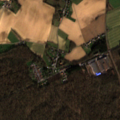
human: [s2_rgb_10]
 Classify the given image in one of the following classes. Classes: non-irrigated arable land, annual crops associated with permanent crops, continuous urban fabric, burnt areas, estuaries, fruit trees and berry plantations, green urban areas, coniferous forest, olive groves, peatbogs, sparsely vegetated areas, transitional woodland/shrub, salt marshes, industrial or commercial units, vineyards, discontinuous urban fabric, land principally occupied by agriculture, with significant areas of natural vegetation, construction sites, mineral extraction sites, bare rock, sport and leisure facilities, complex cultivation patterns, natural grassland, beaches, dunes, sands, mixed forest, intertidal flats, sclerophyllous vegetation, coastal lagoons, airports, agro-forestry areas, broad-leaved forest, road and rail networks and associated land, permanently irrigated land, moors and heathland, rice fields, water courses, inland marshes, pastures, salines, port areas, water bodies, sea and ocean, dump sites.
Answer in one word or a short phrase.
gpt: discontinuous urban fabric, non-irrigated arable land, pastures, complex cultivation patterns, broad-leaved forest